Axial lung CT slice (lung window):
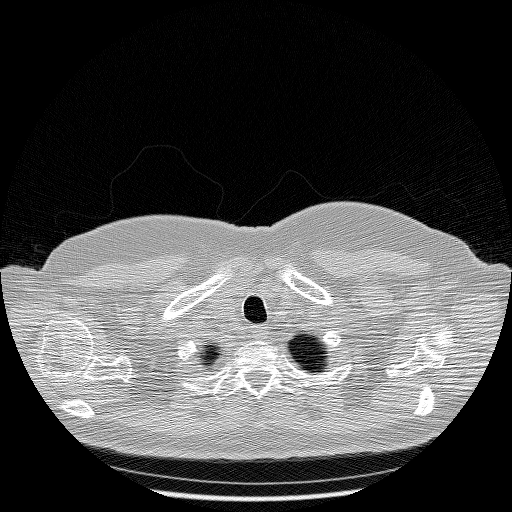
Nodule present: no